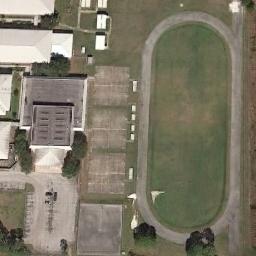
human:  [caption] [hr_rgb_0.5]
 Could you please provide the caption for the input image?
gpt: There are many buildings next to the ground track field .

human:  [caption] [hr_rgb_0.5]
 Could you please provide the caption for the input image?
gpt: The ground track field is on a lawn and some other sports areas are next to the ground track field .

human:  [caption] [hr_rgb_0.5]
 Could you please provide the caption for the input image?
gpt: There is a building and green space around the track .

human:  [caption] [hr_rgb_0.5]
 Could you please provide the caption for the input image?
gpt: The track and field is built on the lawn, Next to the building and surrounded by vegetation .

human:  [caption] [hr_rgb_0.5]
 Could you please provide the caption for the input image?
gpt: There are some buildings beside the ground track filed with a gray track .